Question: I have a MVC5 view that has a form on the page that submits to a background process in the /Account Controller. I have 4 others pages that are very similar with ActionResult but they just return a view without any other logic. Does anyone have any ideas on where I went wrong? Ive looked through several similar errors but none touch on what I am experiencing.
## HTML/RAZOR FORM
'''
@using (Html.BeginForm("Process", "Account", FormMethod.Post, new { @class = "form-horizontal", role = "form" }))
{
@Html.AntiForgeryToken()
@Html.ValidationSummary(true)
<input placeholder="Card number" type="text" name="number" class="form-control">
<input placeholder="Full name" type="text" name="name" class="form-control">
<input placeholder="MM/YY" type="text" name="expiry" class="form-control">
<input placeholder="CVC" type="text" name="cvc" class="form-control">
}
'''
## CONTROLLER
'''
//POST: Process
[HttpPost]
[ValidateAntiForgeryToken]
public ActionResult Process()
{
try
{
var myCustomer = new StripeCustomerCreateOptions();
// set these properties if it makes you happy
myCustomer.Email = "pork@email.com";
myCustomer.Description = "Johnny Tenderloin (pork@email.com)";
// set this property if using a token
//myCustomer.TokenId = *tokenId*;
// set these properties if passing full card details (do not
// set these properties if you have set TokenId)
myCustomer.CardNumber = "4242424242424242";
myCustomer.CardExpirationYear = "2012";
myCustomer.CardExpirationMonth = "10";
myCustomer.CardAddressCountry = "US"; // optional
myCustomer.CardAddressLine1 = "24 Beef Flank St"; // optional
myCustomer.CardAddressLine2 = "Apt 24"; // optional
myCustomer.CardAddressCity = "Biggie Smalls"; // optional
myCustomer.CardAddressState = "NC"; // optional
myCustomer.CardAddressZip = "27617"; // optional
myCustomer.CardName = "Joe Meatballs"; // optional
myCustomer.CardCvc = "1223"; // optional
//myCustomer.PlanId = *planId*; // only if you have a plan
//myCustomer.Coupon = *couponId*; // only if you have a coupon
myCustomer.TrialEnd = DateTime.UtcNow.AddMonths(1); // when the customers trial ends (overrides the plan if applicable)
myCustomer.Quantity = 1; // optional, defaults to 1
var customerService = new StripeCustomerService();
StripeCustomer stripeCustomer = customerService.Create(myCustomer);
var myCharge = new StripeChargeCreateOptions();
// always set these properties
myCharge.Amount = 5153;
myCharge.Currency = "usd";
// set this if you want to
myCharge.Description = "Charge it like it's hot";
// set this property if using a token
//myCharge.TokenId = *tokenId*;
// set these properties if passing full card details
// (do not set these properties if you have set a TokenId)
myCharge.CardNumber = "4242424242424242";
myCharge.CardExpirationYear = "2012";
myCharge.CardExpirationMonth = "10";
myCharge.CardAddressCountry = "US"; // optional
myCharge.CardAddressLine1 = "24 Beef Flank St"; // optional
myCharge.CardAddressLine2 = "Apt 24"; // optional
myCharge.CardAddressState = "NC"; // optional
myCharge.CardAddressZip = "27617"; // optional
myCharge.CardName = "Joe Meatballs"; // optional
myCharge.CardCvc = "1223"; // optional
// set this property if using a customer
myCharge.CustomerId = "E2G1";
// if using a customer, you may also set this property to charge
// a card other than the customer's default card
//myCharge.Card = *cardId*;
// set this if you have your own application fees (you must have your application configured first within Stripe)
//myCharge.ApplicationFee = 25;
// (not required) set this to false if you don't want to capture the charge yet - requires you call capture later
myCharge.Capture = true;
var chargeService = new StripeChargeService();
StripeCharge stripeCharge = chargeService.Create(myCharge);
return View("SignupPaySuccess", "Home");
}
catch
{
return View("SignupPayDecline","Account");
}
}
'''
## ERROR SCREEN

Thanks a ton for your help!
CSSHell
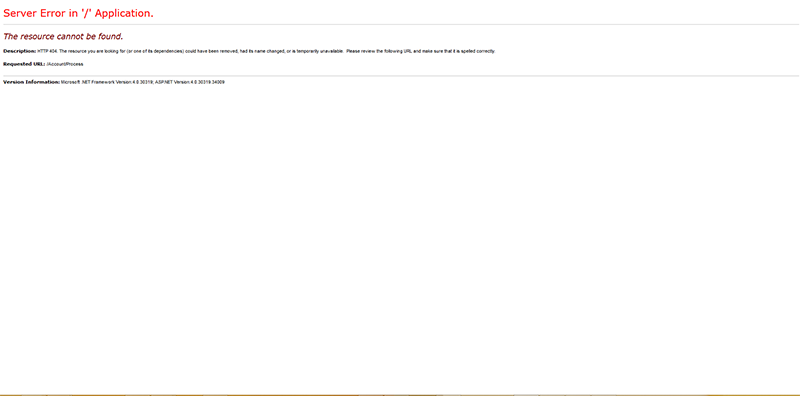
Answer: You need to indicate a parameter in your action method so that the router can correctly direct your 'post' to an action method with a parameter to bind the posted data.
If you create a model class like:
'''
public class ProcessModel
{
public string number {get; set;}
public string name {get; set;}
public string expiry {get; set;}
public string cvc {get; set;}
}
'''
and then change your action method signature from
'''
public ActionResult Process()
'''
to
'''
public ActionResult Process(ProcessModel process)
'''
the router should correctly identify the correct endpoint to route to.